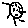
Label: moon